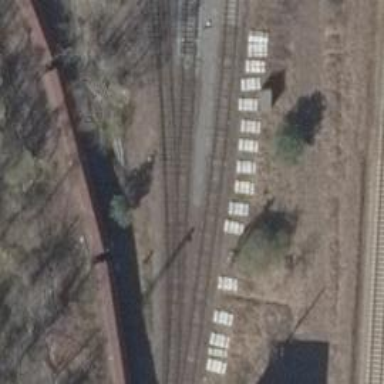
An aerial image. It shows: Railway switch.